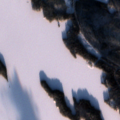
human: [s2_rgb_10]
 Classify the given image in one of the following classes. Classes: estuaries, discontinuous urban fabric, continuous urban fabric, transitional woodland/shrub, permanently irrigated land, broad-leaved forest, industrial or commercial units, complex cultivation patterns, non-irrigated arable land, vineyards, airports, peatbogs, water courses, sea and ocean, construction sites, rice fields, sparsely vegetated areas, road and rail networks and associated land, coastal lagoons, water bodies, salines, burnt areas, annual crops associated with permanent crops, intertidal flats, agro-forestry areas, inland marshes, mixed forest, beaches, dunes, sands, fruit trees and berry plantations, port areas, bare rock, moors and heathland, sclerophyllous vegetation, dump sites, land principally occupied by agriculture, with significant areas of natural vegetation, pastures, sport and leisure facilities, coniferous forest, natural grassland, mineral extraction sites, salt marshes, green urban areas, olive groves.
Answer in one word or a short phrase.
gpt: coniferous forest, mixed forest, water bodies